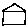
Label: house